Interaction volume radius: 10 \u00c5
Interaction volume height: 20 \u00c5
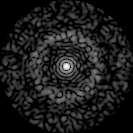
Disorder parameter: 0.8391